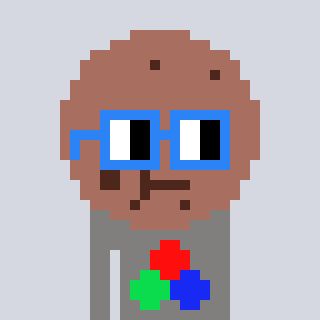
a pixel art character with square blue glasses, a cookie-shaped head and a bluegrey-colored body on a cool background